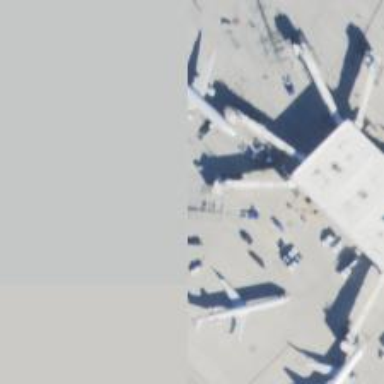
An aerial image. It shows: Airport gate.